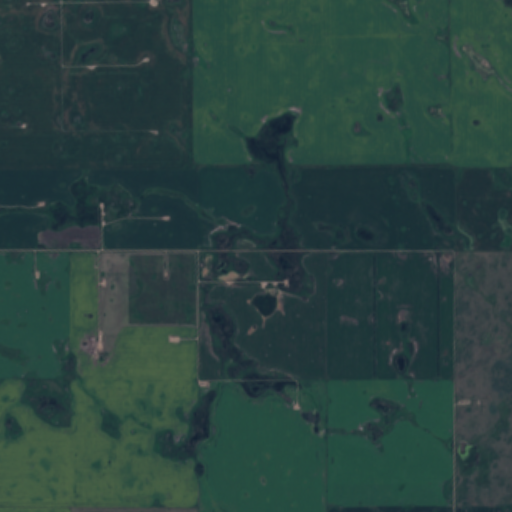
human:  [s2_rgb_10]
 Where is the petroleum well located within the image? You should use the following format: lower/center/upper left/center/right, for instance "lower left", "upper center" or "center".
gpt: The petroleum well is located in the upper left of the image.
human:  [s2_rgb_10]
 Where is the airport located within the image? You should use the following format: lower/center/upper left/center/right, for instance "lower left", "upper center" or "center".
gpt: There is no airport in the image.